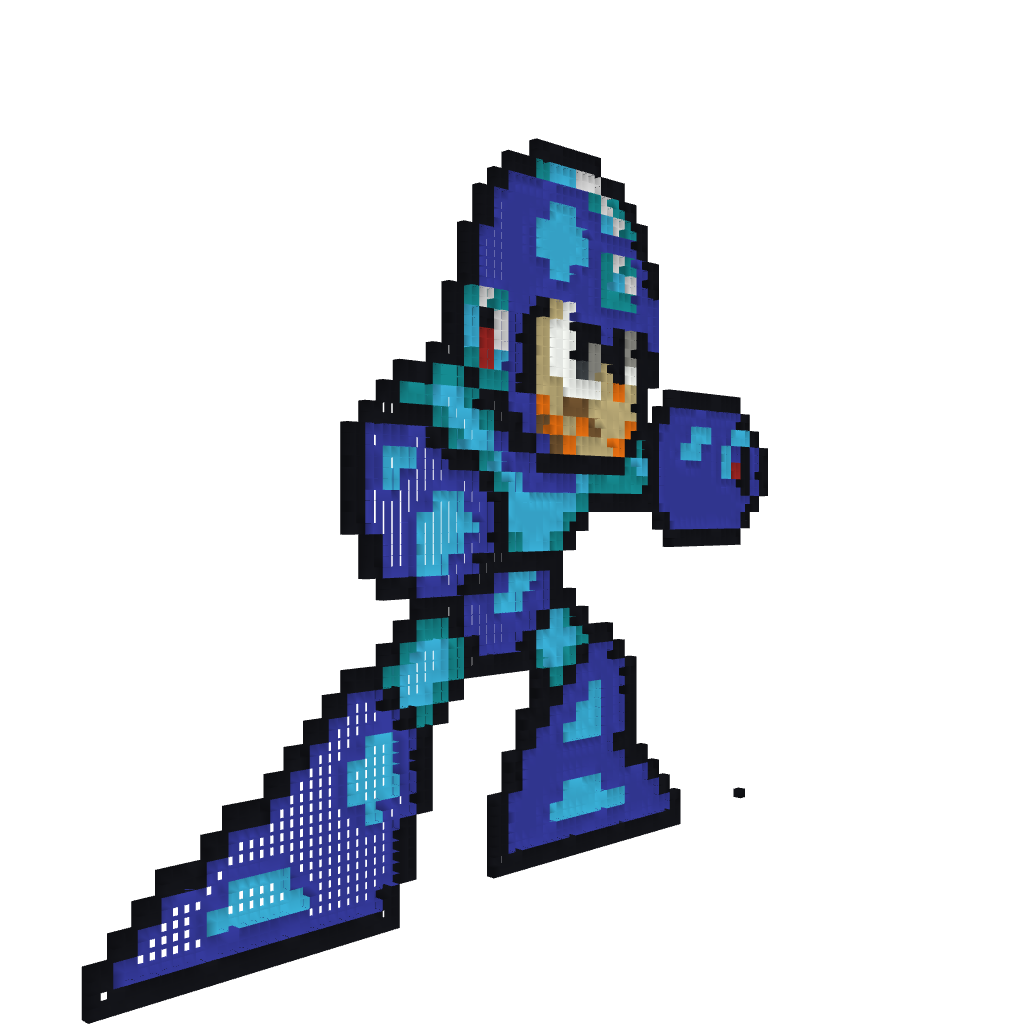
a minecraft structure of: Mega man